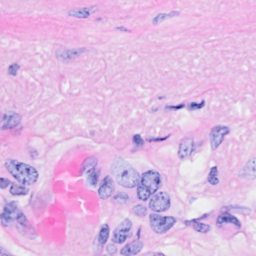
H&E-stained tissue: Breast